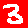
Digit: 3